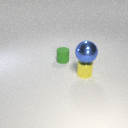
small yellow metal cylinder in front of small green rubber cylinder